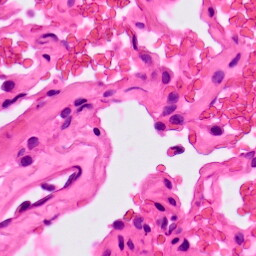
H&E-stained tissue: Lung